Question: I wrote like this. After submit click loop is not excuting. But I saw value are there, But array lenght is showing '0'. (Please see picture). Why it is not going into loop? and $('#myVisibleRows').val(idsString); becoming 'empty'.
'''
$(document).ready(function() {
$('tr[@class^=RegText]').hide().children('td');
var list_Visible_Ids = [];
var idsString, idsArray;
alert($('#myVisibleRows').val());
idsString = $('#myVisibleRows').val();
idsArray = idsString.split(',');
$.each(idsArray, function() {
if (this != "") {
$('#' + this).siblings(('.RegText').toggle(true));
window['list_Visible_Ids'][this] = 1;
}
});
$('tr.subCategory1')
.css("cursor", "pointer")
.attr("title", "Click to expand/collapse")
.click(function() {
//this = $(this);
$(this).siblings('.RegText').toggle();
list_Visible_Ids[$(this).attr('id')] = $(this).css('display') != 'none' ? 1 : null;
alert(list_Visible_Ids[$(this).attr('id')])
});
$('#form1').submit(function() {
idsString = '';
$.each(list_Visible_Ids, function(key, val) {
alert(val);
if (val) {
idsString += (idsString != '' ? ',' : '') + key;
}
});
$('#myVisibleRows').val(idsString);
form.submit();
});
});
'''

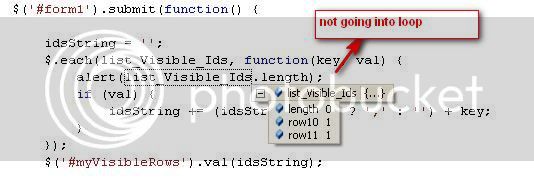
Answer: finally it works me like this.
'''
for (var index in list_Visible_Ids) {
idsString += (idsString != '' ? ',' : '') + index;
}
'''